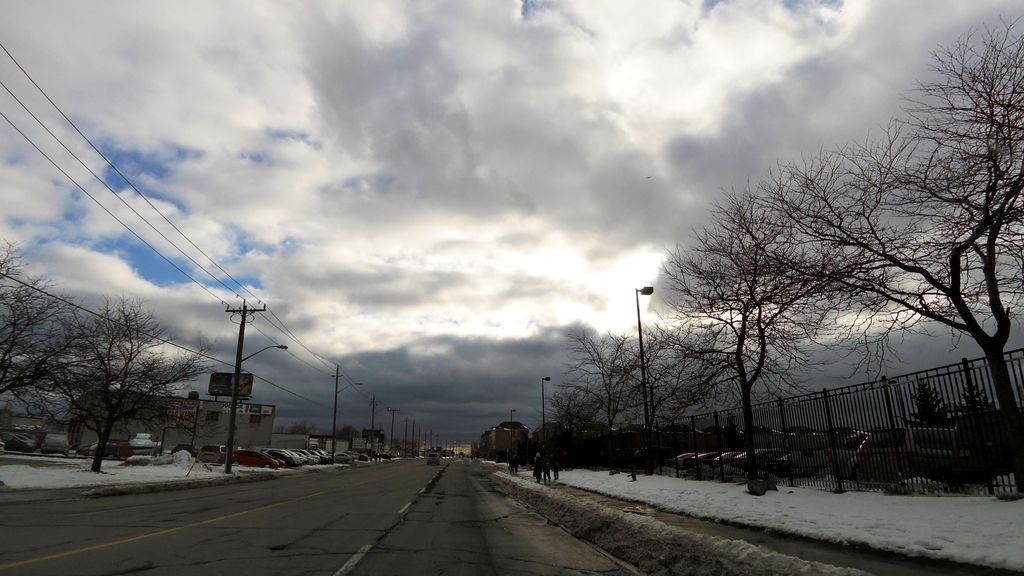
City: toronto